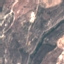
Land use / land cover: HerbaceousVegetation